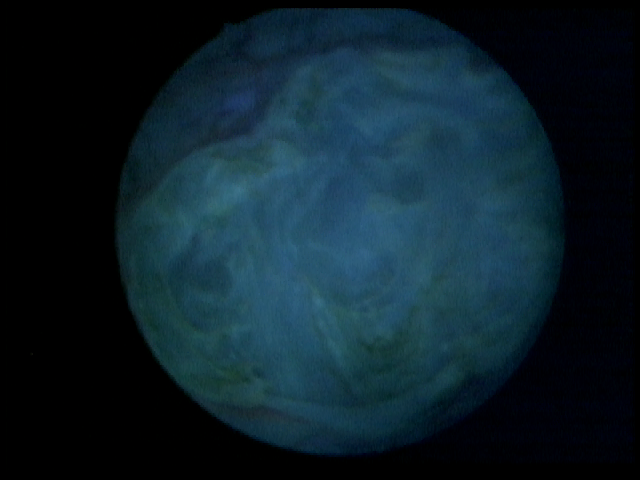
Modality: BLC
Class: Anatomical landmarks
Subclass: ResectionBed
Lesion: L1
Morphology: Papillary
Bladder cancer association: No